Question: I'm trying to add a font to a textView. I have the following code-snippet, but I'm not sure how to adapt it to my code below. Can someone help me?

'''
Typeface myTypeface = Typeface.createFromAsset(getAssets(), "fonts/Xcelsion.ttf"); // getActivity().getAssets()
TextView myTextView = (TextView)findViewById(R.id.text_view);
myTextView.setTypeface(myTypeface); //
'''
'''
public class ListRingtonesAdapter extends ArrayAdapter<SongInfo> {
private ArrayList<SongInfo> items;
private Context context;
private ArrayList<ViewHolder> listHolder = new ArrayList<ListRingtonesAdapter.ViewHolder>();
private int curPosition = 0;
private RingtonesSharedPreferences pref;
private boolean inRingtones;
static final String TAG = "LOG";
private static final int DEFAULT_RINGTONE = 1;
private static final int ASSIGN_TO_CONTACT = 2;
private static final int DEFAULT_NOTIFICATION = 3;
private static final int DEFAULT_ALARM = 4;
private static final int DELETE_RINGTONE = 5;
public static final String ALARM_PATH = "/media/audio/alarms/";
public static final String ALARM_TYPE = "Alarm";
public static final String NOTIFICATION_PATH = "/media/audio/notifications/";
public static final String NOTIFICATION_TYPE = "Notification";
public static final String RINGTONE_PATH = "/media/audio/ringtones/";
public static final String RINGTONE_TYPE = "Ringtone";
public ListRingtonesAdapter(Context context, int viewResourceId,
ArrayList<SongInfo> objects, boolean inRingtones) {
super(context, viewResourceId, objects);
// TODO Auto-generated constructor stub
this.context = context;
this.items = objects;
this.pref = new RingtonesSharedPreferences(context);
this.inRingtones = inRingtones;
if(Main.mp.isPlaying()){
Main.mp.stop();
}
}
@Override
public View getView(final int position, View convertView, ViewGroup parent) {
// TODO Auto-generated method stub
ActionItem defRingtone = new ActionItem(DEFAULT_RINGTONE,
"Default Ringtone", context.getResources().getDrawable(
R.drawable.icon_ringtone));
ActionItem assign = new ActionItem(ASSIGN_TO_CONTACT,
"Contact Ringtone", context.getResources().getDrawable(
R.drawable.icon_contact));
ActionItem defNotifi = new ActionItem(DEFAULT_NOTIFICATION,
"Default Notification", context.getResources().getDrawable(
R.drawable.icon_notify));
ActionItem defAlarm = new ActionItem(DEFAULT_ALARM, "Default Alarm",
context.getResources().getDrawable(R.drawable.icon_alarm));
final QuickAction mQuickAction = new QuickAction(context);
mQuickAction.addActionItem(defRingtone);
mQuickAction.addActionItem(assign);
mQuickAction.addActionItem(defNotifi);
mQuickAction.addActionItem(defAlarm);
// setup the action item click listener
mQuickAction
.setOnActionItemClickListener(new QuickAction.OnActionItemClickListener() {
@Override
public void onItemClick(QuickAction quickAction, int pos,
int actionId) {
switch (actionId) {
case DEFAULT_RINGTONE:
setDefaultRingtone(items.get(curPosition));
Toast.makeText(context,
"Ringtone set successfully",
Toast.LENGTH_LONG).show();
break;
case ASSIGN_TO_CONTACT:
Intent intent = new Intent(context,
SelectContactActivity.class);
intent.putExtra("position", curPosition);
context.startActivity(intent);
break;
case DEFAULT_ALARM:
setDefaultAlarm(items.get(curPosition));
Toast.makeText(context,
"Alarm set successfully",
Toast.LENGTH_LONG).show();
break;
case DEFAULT_NOTIFICATION:
setDefaultNotice(items.get(curPosition));
Toast.makeText(context,
"Notification set successfully",
Toast.LENGTH_LONG).show();
break;
default:
break;
}
}
});
// setup on dismiss listener, set the icon back to normal
mQuickAction.setOnDismissListener(new PopupWindow.OnDismissListener() {
@Override
public void onDismiss() {
}
});
View view = null;
if (convertView == null) {
LayoutInflater li = (LayoutInflater) context.getSystemService(Context.LAYOUT_INFLATER_SERVICE);
view = li.inflate(R.layout.listelement, null);
final ViewHolder holder = new ViewHolder();
holder.txtName = (TextView) view.findViewById(R.id.txtSongName);
holder.btnFavorite = (ImageView) view.findViewById(R.id.btnFavorite);
holder.btnPlayPause = (ImageView) view.findViewById(R.id.btnPlayPause);
view.setTag(holder);
} else {
view = convertView;
// holder = (ViewHolder) view.getTag();
}
final SongInfo item = items.get(position);
if (item != null) {
final ViewHolder holder = (ViewHolder) view.getTag();
holder.txtName.setText(item.getName())
;
if (item.isFavorite()) {
holder.btnFavorite.setBackgroundResource(R.drawable.icon_favorite);
} else {
holder.btnFavorite.setBackgroundResource(R.drawable.icon_favorite_off);
}
if (!item.isPlaying()) {
holder.btnPlayPause.setBackgroundResource(R.drawable.icon_play);
} else {
holder.btnPlayPause.setBackgroundResource(R.drawable.icon_pause);
}
holder.btnPlayPause.setOnClickListener(new OnClickListener() {
@Override
public void onClick(View v) {
// TODO Auto-generated method stub
if (Main.mp.isPlaying()) {
Main.mp.stop();
}
for(int i = 0; i < items.size(); i++){
if(items.get(i) != item)
items.get(i).setPlaying(false);
}
for(int i = 0; i < listHolder.size(); i++){
listHolder.get(i).btnPlayPause.setBackgroundResource(R.drawable.icon_play);
}
if (item.isPlaying()) {
holder.btnPlayPause.setBackgroundResource(R.drawable.icon_play);
item.setPlaying(false);
items.get(position).setPlaying(false);
if (Main.mp.isPlaying()) {
Main.mp.stop();
}
} else {
curPosition = position;
playAudio(context, item.getAudioResource());
holder.btnPlayPause.setBackgroundResource(R.drawable.icon_pause);
item.setPlaying(true);
items.get(position).setPlaying(true);
}
for (ViewHolder object : listHolder) {
if (object != holder) {
object.btnPlayPause.setBackgroundResource(R.drawable.icon_play);
}
}
}
});
holder.btnFavorite.setOnClickListener(new OnClickListener() {
@Override
public void onClick(View v) {
// TODO Auto-generated method stub
if (item.isFavorite()) {
holder.btnFavorite
.setBackgroundResource(R.drawable.icon_favorite_off);
item.setFavorite(false);
pref.setString(item.getFileName(), false);
if (!inRingtones) {
Intent broadcast = new Intent();
broadcast.setAction("REMOVE_SONG");
context.sendBroadcast(broadcast);
}
} else {
holder.btnFavorite
.setBackgroundResource(R.drawable.icon_favorite);
item.setFavorite(true);
pref.setString(item.getFileName(), true);
}
}
});
listHolder.add(holder);
view.setOnClickListener(new OnClickListener() {
@Override
public void onClick(View v) {
// TODO Auto-generated method stub
mQuickAction.show(v);
curPosition = position;
}
});
}
return view;
}
private Object getAssets() {
// TODO Auto-generated method stub
return null;
}
private TextView findViewById(int txtsongname)
{
// TODO Auto-generated method stub
return null;
}
static class ViewHolder {
private TextView txtName;
private ImageView btnFavorite;
private ImageView btnPlayPause;
}
private void playAudio(Context context, int id) {
if (Main.mp.isPlaying()) {
Main.mp.stop();
}
Main.mp = MediaPlayer.create(context, id);
Main.mp.setOnCompletionListener(playCompletionListener);
Main.mp.start();
onRingtonePlay.onPlay();
}
private OnCompletionListener playCompletionListener = new OnCompletionListener() {
@Override
public void onCompletion(MediaPlayer mp) {
// TODO Auto-generated method stub
for(int i = 0; i < items.size(); i++){
items.get(i).setPlaying(false);
}
for(int i = 0; i < listHolder.size(); i++){
listHolder.get(i).btnPlayPause
.setBackgroundResource(R.drawable.icon_play);
}
}
};
private void setRingtone(SongInfo info, boolean ringtone, boolean alarm,
boolean music, boolean notification) {
File dir = null;
String what = null;
if (ringtone) {
what = "Ringtones";
}else if(alarm){
what = "alarms";
}else if(notification){
what = "notifications";
}else{
what = "Ringtones";
}
if (Environment.getExternalStorageState().equals(android.os.Environment.MEDIA_MOUNTED)) {
dir = new File(Environment.getExternalStorageDirectory(),what);
} else {
dir = context.getCacheDir();
}
if (!dir.exists()) {
dir.mkdirs();
}
File file = new File(dir, info.getFileName());
if (!file.exists()) {
try {
file.createNewFile();
} catch (IOException e) {
// TODO Auto-generated catch block
e.printStackTrace();
}
try {
InputStream inputStream = context.getResources()
.openRawResource(info.getAudioResource());
OutputStream outputStream = new FileOutputStream(file);
byte[] buffer = new byte[1024];
int length;
while ((length = inputStream.read(buffer)) > 0) {
outputStream.write(buffer, 0, length);
}
outputStream.flush();
outputStream.close();
inputStream.close();
} catch (Exception e) {
// TODO: handle exception
}
}
context.sendBroadcast(new Intent(Intent.ACTION_MEDIA_SCANNER_SCAN_FILE));
Uri uri = MediaStore.Audio.Media.getContentUriForPath(file.getAbsolutePath());
String[] projection = new String[] { MediaStore.MediaColumns.DATA,
MediaStore.Audio.Media.IS_RINGTONE,
MediaStore.Audio.Media.IS_ALARM,
MediaStore.Audio.Media.IS_MUSIC,
MediaStore.Audio.Media.IS_NOTIFICATION
};
Cursor c = context.getContentResolver().query(uri,projection,MediaStore.MediaColumns.DATA + " = "" + file.getAbsolutePath()+ """, null, null);
String strRingtone = null, strAlarm = null, strNotifi = null, strMusic = null;
while (c.moveToNext()) {
strRingtone = c.getString(c
.getColumnIndex(MediaStore.Audio.Media.IS_RINGTONE));
strAlarm = c.getString(c
.getColumnIndex(MediaStore.Audio.Media.IS_ALARM));
strNotifi = c.getString(c
.getColumnIndex(MediaStore.Audio.Media.IS_NOTIFICATION));
strMusic = c.getString(c
.getColumnIndex(MediaStore.Audio.Media.IS_MUSIC));
}
if (ringtone) {
if ((strAlarm != null) && (strAlarm.equals("1")))
alarm = true;
if ((strNotifi != null) && (strNotifi.equals("1")))
notification = true;
if ((strMusic != null) && (strMusic.equals("1")))
music = true;
} else if (notification) {
if ((strAlarm != null) && (strAlarm.equals("1")))
alarm = true;
if ((strRingtone != null) && (strRingtone.equals("1")))
ringtone = true;
if ((strMusic != null) && (strMusic.equals("1")))
music = true;
} else if (alarm) {
if ((strNotifi != null) && (strNotifi.equals("1")))
notification = true;
if ((strRingtone != null) && (strRingtone.equals("1")))
ringtone = true;
if ((strMusic != null) && (strMusic.equals("1")))
music = true;
} else if (music) {
if ((strNotifi != null) && (strNotifi.equals("1")))
notification = true;
if ((strRingtone != null) && (strRingtone.equals("1")))
ringtone = true;
if ((strAlarm != null) && (strAlarm.equals("1")))
alarm = true;
}
ContentValues values = new ContentValues();
values.put(MediaStore.MediaColumns.DATA, file.getAbsolutePath());
values.put(MediaStore.MediaColumns.TITLE, info.getName());
values.put(MediaStore.MediaColumns.SIZE, file.length());
values.put(MediaStore.MediaColumns.MIME_TYPE, "audio/mp3");
if (ringtone) {
values.put(MediaStore.Audio.Media.IS_RINGTONE, ringtone);
} else if (notification) {
values.put(MediaStore.Audio.Media.IS_NOTIFICATION, notification);
} else if (alarm) {
values.put(MediaStore.Audio.Media.IS_ALARM, alarm);
} else if (music) {
values.put(MediaStore.Audio.Media.IS_MUSIC, music);
}
context.getContentResolver().delete(uri,MediaStore.MediaColumns.DATA + " = "" + file.getAbsolutePath() + """, null);
Uri newUri = context.getContentResolver().insert(uri, values);
int type = RingtoneManager.TYPE_ALL;
if (ringtone)
type = RingtoneManager.TYPE_RINGTONE;
if (alarm)
type = RingtoneManager.TYPE_ALARM;
if (notification)
type = RingtoneManager.TYPE_NOTIFICATION;
RingtoneManager.setActualDefaultRingtoneUri(context, type, newUri);
}
private void setDefaultRingtone(SongInfo info) {
File dir = null;
String what = "Ringtones";
Uri newUri = null;
ContentValues values = new ContentValues();
boolean isRingTone = false;
if (Environment.getExternalStorageState().equals(android.os.Environment.MEDIA_MOUNTED)) {
dir = new File(Environment.getExternalStorageDirectory(),what);
} else {
dir = context.getCacheDir();
}
if (!dir.exists()) {
dir.mkdirs();
}
File file = new File(dir, info.getFileName());
if (!file.exists()) {
try {
file.createNewFile();
} catch (IOException e) {
// TODO Auto-generated catch block
e.printStackTrace();
}
try {
InputStream inputStream = context.getResources()
.openRawResource(info.getAudioResource());
OutputStream outputStream = new FileOutputStream(file);
byte[] buffer = new byte[1024];
int length;
while ((length = inputStream.read(buffer)) > 0) {
outputStream.write(buffer, 0, length);
}
outputStream.flush();
outputStream.close();
inputStream.close();
} catch (Exception e) {
// TODO: handle exception
}
}
context.sendBroadcast(new Intent(Intent.ACTION_MEDIA_SCANNER_SCAN_FILE));
String[] columns = { MediaStore.Audio.Media.DATA,
MediaStore.Audio.Media._ID,
MediaStore.Audio.Media.IS_RINGTONE
};
Cursor cursor = context.getContentResolver().query(MediaStore.Audio.Media.EXTERNAL_CONTENT_URI, columns, MediaStore.Audio.Media.DATA+" = '"+file.getAbsolutePath()+"'",null, null);
if (cursor!=null) {
int idColumn = cursor.getColumnIndex(MediaStore.Audio.Media._ID);
int fileColumn = cursor.getColumnIndex(MediaStore.Audio.Media.DATA);
int ringtoneColumn = cursor.getColumnIndex(MediaStore.Audio.Media.IS_RINGTONE);
while (cursor.moveToNext()) {
String audioFilePath = cursor.getString(fileColumn);
if (cursor.getString(ringtoneColumn)!=null && cursor.getString(ringtoneColumn).equals("1")) {
Uri hasUri = MediaStore.Audio.Media.getContentUriForPath(audioFilePath);
newUri = Uri.withAppendedPath(hasUri, cursor.getString(idColumn));
isRingTone = true;
}
}
cursor.close();
}
if (isRingTone) {
RingtoneManager.setActualDefaultRingtoneUri(context, RingtoneManager.TYPE_RINGTONE, newUri);
}else{
values.put(MediaStore.MediaColumns.DATA, file.getAbsolutePath());
values.put(MediaStore.MediaColumns.TITLE, info.getName());
values.put(MediaStore.MediaColumns.SIZE, file.length());
values.put(MediaStore.MediaColumns.MIME_TYPE, "audio/mp3");
values.put(MediaStore.Audio.Media.IS_RINGTONE, true);
newUri = context.getContentResolver().insert(MediaStore.Audio.Media.EXTERNAL_CONTENT_URI, values);
RingtoneManager.setActualDefaultRingtoneUri(context, RingtoneManager.TYPE_RINGTONE, newUri);
}
}
private void setDefaultAlarm(SongInfo info) {
File dir = null;
String what = "alarms";
Uri newUri = null;
ContentValues values = new ContentValues();
boolean isRingTone = false;
if (Environment.getExternalStorageState().equals(android.os.Environment.MEDIA_MOUNTED)) {
dir = new File(Environment.getExternalStorageDirectory(),what);
} else {
dir = context.getCacheDir();
}
if (!dir.exists()) {
dir.mkdirs();
}
File file = new File(dir, info.getFileName());
if (!file.exists()) {
try {
file.createNewFile();
} catch (IOException e) {
// TODO Auto-generated catch block
e.printStackTrace();
}
try {
InputStream inputStream = context.getResources()
.openRawResource(info.getAudioResource());
OutputStream outputStream = new FileOutputStream(file);
byte[] buffer = new byte[1024];
int length;
while ((length = inputStream.read(buffer)) > 0) {
outputStream.write(buffer, 0, length);
}
outputStream.flush();
outputStream.close();
inputStream.close();
} catch (Exception e) {
// TODO: handle exception
}
}
context.sendBroadcast(new Intent(Intent.ACTION_MEDIA_SCANNER_SCAN_FILE));
String[] columns = { MediaStore.Audio.Media.DATA,
MediaStore.Audio.Media._ID,
MediaStore.Audio.Media.IS_ALARM
};
Cursor cursor = context.getContentResolver().query(MediaStore.Audio.Media.EXTERNAL_CONTENT_URI, columns, MediaStore.Audio.Media.DATA+" = '"+file.getAbsolutePath()+"'",null, null);
if (cursor!=null) {
int idColumn = cursor.getColumnIndex(MediaStore.Audio.Media._ID);
int fileColumn = cursor.getColumnIndex(MediaStore.Audio.Media.DATA);
int ringtoneColumn = cursor.getColumnIndex(MediaStore.Audio.Media.IS_ALARM);
while (cursor.moveToNext()) {
String audioFilePath = cursor.getString(fileColumn);
if (cursor.getString(ringtoneColumn)!=null && cursor.getString(ringtoneColumn).equals("1")) {
Uri hasUri = MediaStore.Audio.Media.getContentUriForPath(audioFilePath);
newUri = Uri.withAppendedPath(hasUri, cursor.getString(idColumn));
isRingTone = true;
}
}
cursor.close();
}
if (isRingTone) {
RingtoneManager.setActualDefaultRingtoneUri(context, RingtoneManager.TYPE_ALARM, newUri);
}else{
values.put(MediaStore.MediaColumns.DATA, file.getAbsolutePath());
values.put(MediaStore.MediaColumns.TITLE, info.getName());
values.put(MediaStore.MediaColumns.SIZE, file.length());
values.put(MediaStore.MediaColumns.MIME_TYPE, "audio/mp3");
values.put(MediaStore.Audio.Media.IS_ALARM, true);
newUri = context.getContentResolver().insert(MediaStore.Audio.Media.EXTERNAL_CONTENT_URI, values);
RingtoneManager.setActualDefaultRingtoneUri(context, RingtoneManager.TYPE_ALARM, newUri);
}
}
private void setDefaultNotice(SongInfo info) {
File dir = null;
String what = "notifications";
Uri newUri = null;
ContentValues values = new ContentValues();
boolean isRingTone = false;
if (Environment.getExternalStorageState().equals(android.os.Environment.MEDIA_MOUNTED)) {
dir = new File(Environment.getExternalStorageDirectory(),what);
} else {
dir = context.getCacheDir();
}
if (!dir.exists()) {
dir.mkdirs();
}
File file = new File(dir, info.getFileName());
if (!file.exists()) {
try {
file.createNewFile();
} catch (IOException e) {
// TODO Auto-generated catch block
e.printStackTrace();
}
try {
InputStream inputStream = context.getResources()
.openRawResource(info.getAudioResource());
OutputStream outputStream = new FileOutputStream(file);
byte[] buffer = new byte[1024];
int length;
while ((length = inputStream.read(buffer)) > 0) {
outputStream.write(buffer, 0, length);
}
outputStream.flush();
outputStream.close();
inputStream.close();
} catch (Exception e) {
// TODO: handle exception
}
}
context.sendBroadcast(new Intent(Intent.ACTION_MEDIA_SCANNER_SCAN_FILE));
String[] columns = { MediaStore.Audio.Media.DATA,
MediaStore.Audio.Media._ID,
MediaStore.Audio.Media.IS_NOTIFICATION
};
Cursor cursor = context.getContentResolver().query(MediaStore.Audio.Media.EXTERNAL_CONTENT_URI, columns, MediaStore.Audio.Media.DATA+" = '"+file.getAbsolutePath()+"'",null, null);
if (cursor!=null) {
int idColumn = cursor.getColumnIndex(MediaStore.Audio.Media._ID);
int fileColumn = cursor.getColumnIndex(MediaStore.Audio.Media.DATA);
int ringtoneColumn = cursor.getColumnIndex(MediaStore.Audio.Media.IS_NOTIFICATION);
while (cursor.moveToNext()) {
String audioFilePath = cursor.getString(fileColumn);
if (cursor.getString(ringtoneColumn)!=null && cursor.getString(ringtoneColumn).equals("1")) {
Uri hasUri = MediaStore.Audio.Media.getContentUriForPath(audioFilePath);
newUri = Uri.withAppendedPath(hasUri, cursor.getString(idColumn));
isRingTone = true;
}
}
cursor.close();
}
if (isRingTone) {
RingtoneManager.setActualDefaultRingtoneUri(context, RingtoneManager.TYPE_NOTIFICATION, newUri);
}else{
values.put(MediaStore.MediaColumns.DATA, file.getAbsolutePath());
values.put(MediaStore.MediaColumns.TITLE, info.getName());
values.put(MediaStore.MediaColumns.SIZE, file.length());
values.put(MediaStore.MediaColumns.MIME_TYPE, "audio/mp3");
values.put(MediaStore.Audio.Media.IS_NOTIFICATION, true);
newUri = context.getContentResolver().insert(MediaStore.Audio.Media.EXTERNAL_CONTENT_URI, values);
RingtoneManager.setActualDefaultRingtoneUri(context, RingtoneManager.TYPE_NOTIFICATION, newUri);
}
}
private void deleteRingtone(SongInfo info) {
File dir = null;
if (Environment.getExternalStorageState().equals(
android.os.Environment.MEDIA_MOUNTED)) {
dir = new File(Environment.getExternalStorageDirectory(),
"Ringtones");
} else {
dir = context.getCacheDir();
}
if (!dir.exists()) {
dir.mkdirs();
}
Log.d(TAG, "dir:"+dir.getPath());
File file = new File(dir, info.getFileName());
Log.d(TAG, "file name:"+info.getFileName());
Uri uri = MediaStore.Audio.Media.getContentUriForPath(file
.getAbsolutePath());
context.getContentResolver().delete(
uri,
MediaStore.MediaColumns.DATA + " = "" + file.getAbsolutePath()
+ """, null);
if (file.exists()) {
file.delete();
}
}
OnRingtonePlay onRingtonePlay;
/**
* @param onRingtonePlay the onRingtonePlay to set
*/
public void setOnRingtonePlay(OnRingtonePlay onRingtonePlay) {
this.onRingtonePlay = onRingtonePlay;
}
interface OnRingtonePlay{
public void onPlay();
}
}
'''
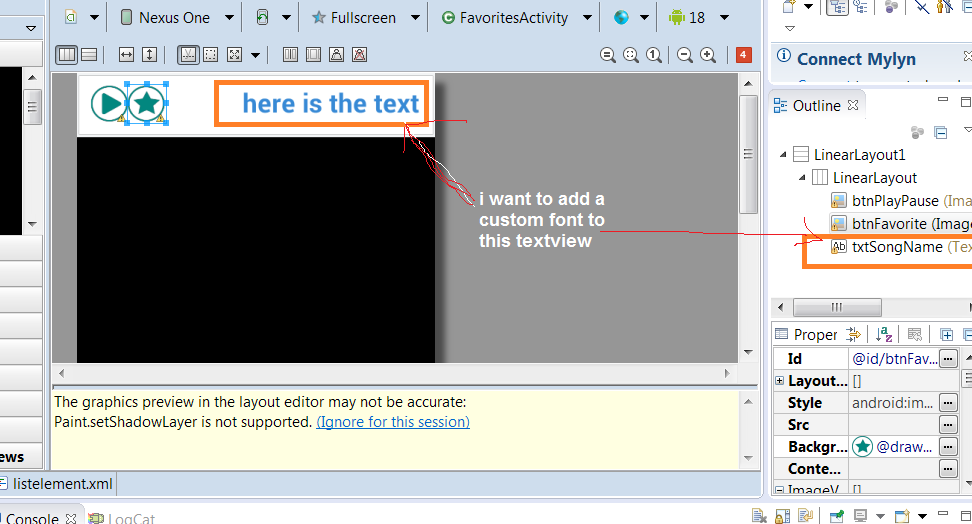
Answer: Put typeface coding in getView(final int position, View convertView, ViewGroup parent) method in this part of your code
'''
View view = null;
if (convertView == null) {
LayoutInflater li = (LayoutInflater) context.getSystemService(Context.LAYOUT_INFLATER_SERVICE);
view = li.inflate(R.layout.listelement, null);
final ViewHolder holder = new ViewHolder();
holder.txtName = (TextView) view.findViewById(R.id.txtSongName);
holder.btnFavorite = (ImageView) view.findViewById(R.id.btnFavorite);
holder.btnPlayPause = (ImageView) view.findViewById(R.id.btnPlayPause);
Typeface myTypeface = Typeface.createFromAsset(context.getAssets(), "fonts/Xcelsion.ttf");
holder.txtName.setTypeface(myTypeface);
view.setTag(holder);
} else {
view = convertView;
// holder = (ViewHolder) view.getTag();
}
'''